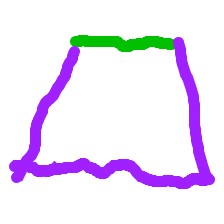
Shape: trapezoid